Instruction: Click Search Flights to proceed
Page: home
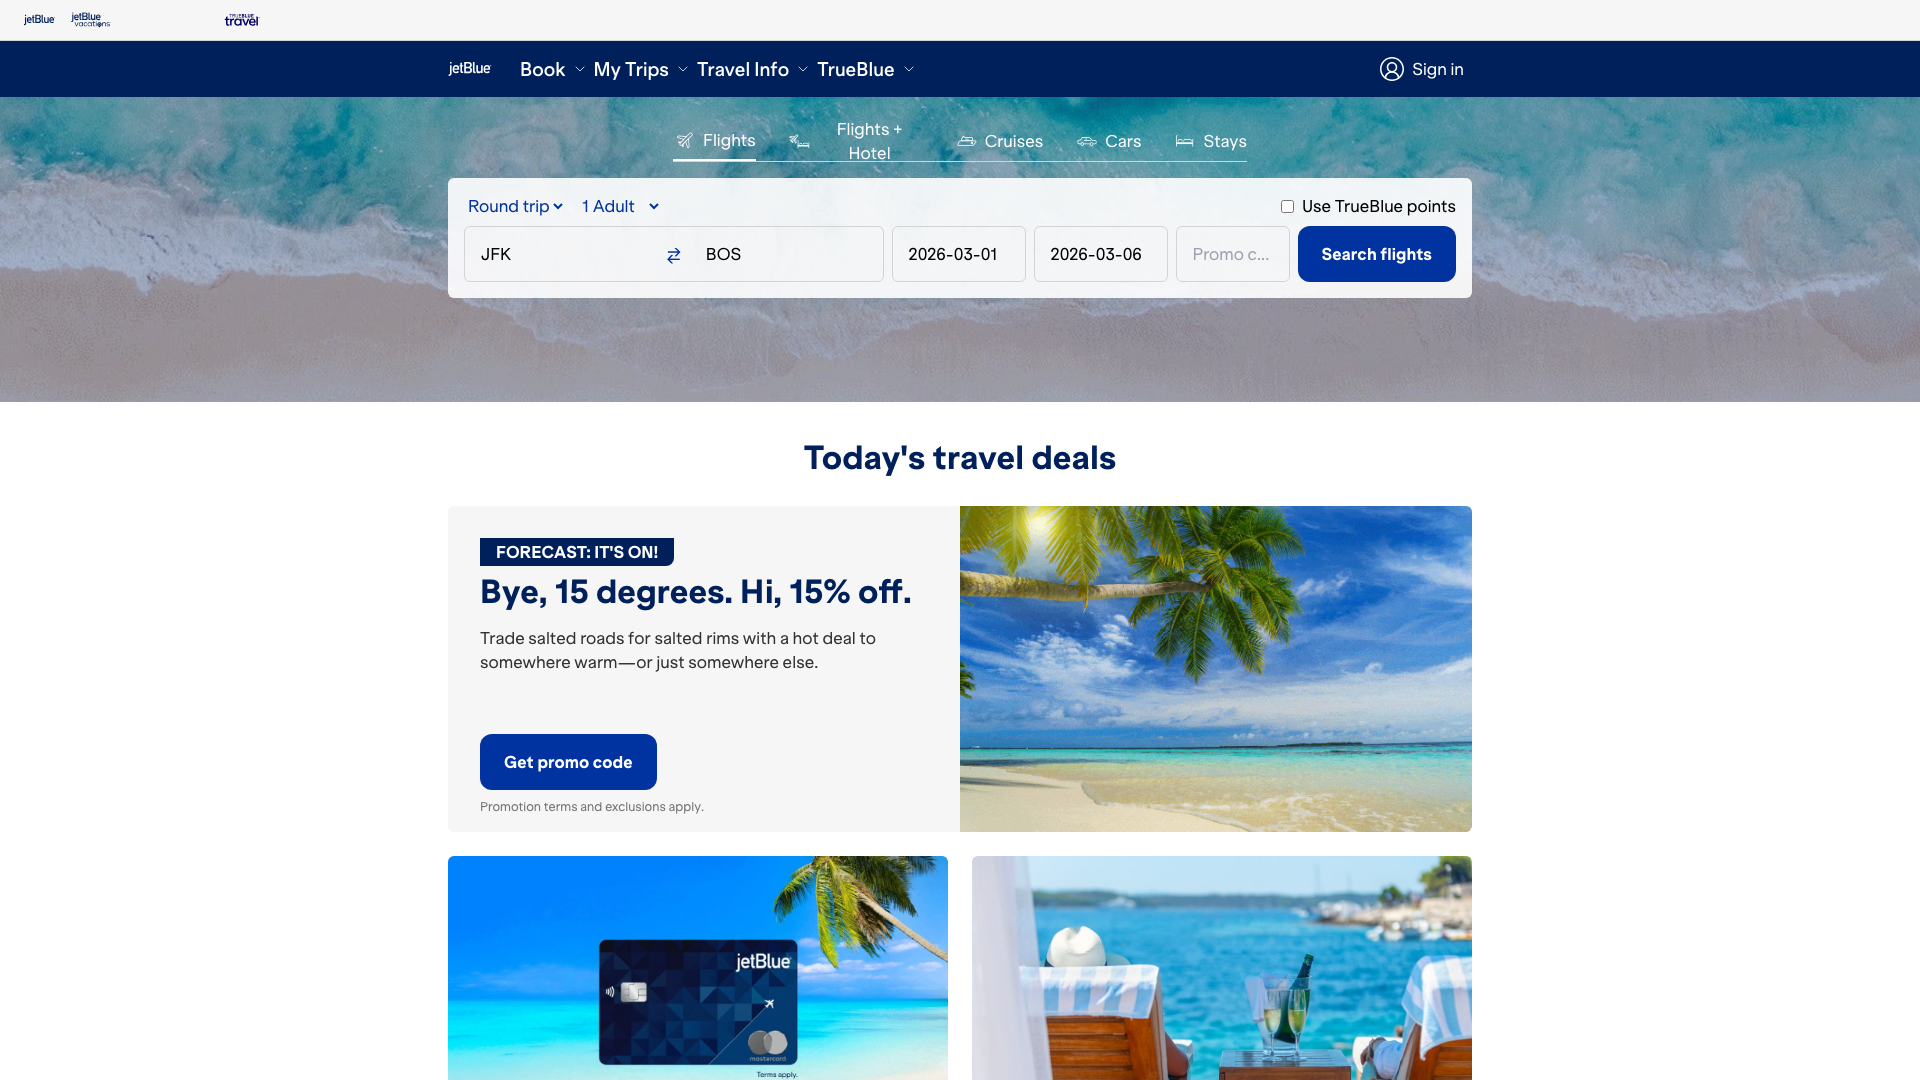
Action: click